Question: I am designing a html form where I have a label and a textbox, but in my design there is a big space between the textbox and the label, which I want to reduce.
Here is my code:
'''
<tr>
<td>
<bean:message key="tml.registration.captcha.verification.code"/>
<font color='red'>*</font>
</td>
<td>
<input type="text" name="imageValidation" size="25" title="Enter verification Code"/>
</td>
<td>
<logic:messagesPresent property="imageValidation">
<font color="red"><html:errors property="imageValidation" /></font>
</logic:messagesPresent>
</td>
</tr>
'''
I want the verification code and textbox closely aligned. Somebody please help.
Here is a screenshot of the current state:

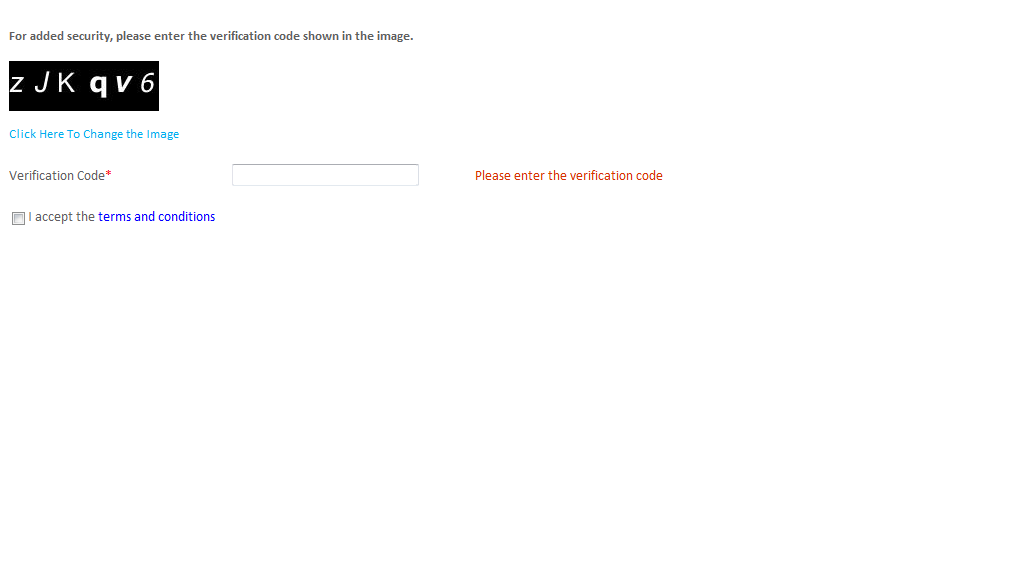
Answer: Assign small width for the 'td' and apply 'nowrap' style. Update your code like below.
'''
<tr>
<td width="3" nowrap>
<bean:message key="tml.registration.captcha.verification.code" />
<font color='red'>* </font>
</td>
<td>
<input type="text" name="imageValidation" size="25" title="Enter verification Code" />
</td>
<td>
<logic:messagesPresent property="imageValidation">
<font color="red"><html:errors property="imageValidation" /></font>
</logic:messagesPresent>
</td>
</tr>
'''
If this 'table-row' comes up with so many other content, then create one 'table' inside the 'td' like below.
'''
<tr>
<td colspan="3">
<table cellpadding="0" cellspacing="0" width="100%" border="0">
<tr>
<td width="3" nowrap>
<bean:message key="tml.registration.captcha.verification.code" />
<font color='red'>*</font>
</td>
<td>
<input type="text" name="imageValidation" size="25" title="Enter verification Code" />
</td>
<td>
<logic:messagesPresent property="imageValidation">
<font color="red"><html:errors property="imageValidation" /></font>
</logic:messagesPresent>
</td>
</tr>
</table>
</tr>
'''